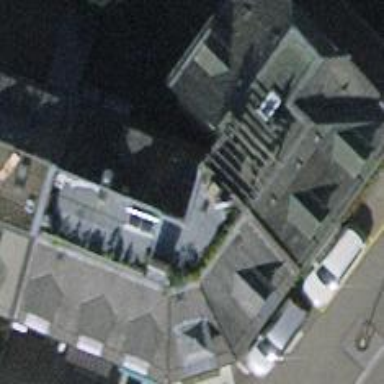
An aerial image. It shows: Unique apartment building with double saltbox roof shape.